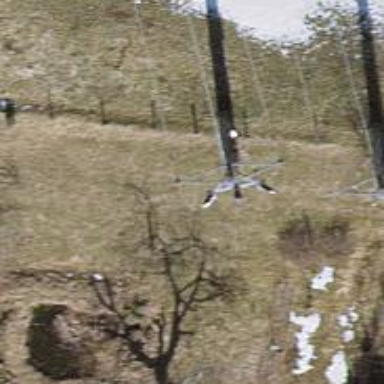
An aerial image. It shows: Power pole.